Question: What is listed after Battery?
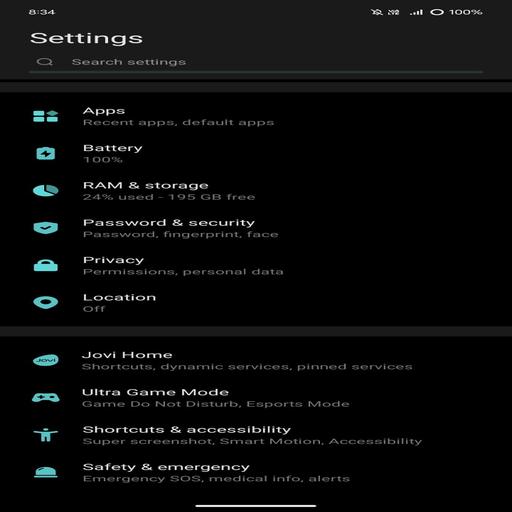
Answer: RAM & storage